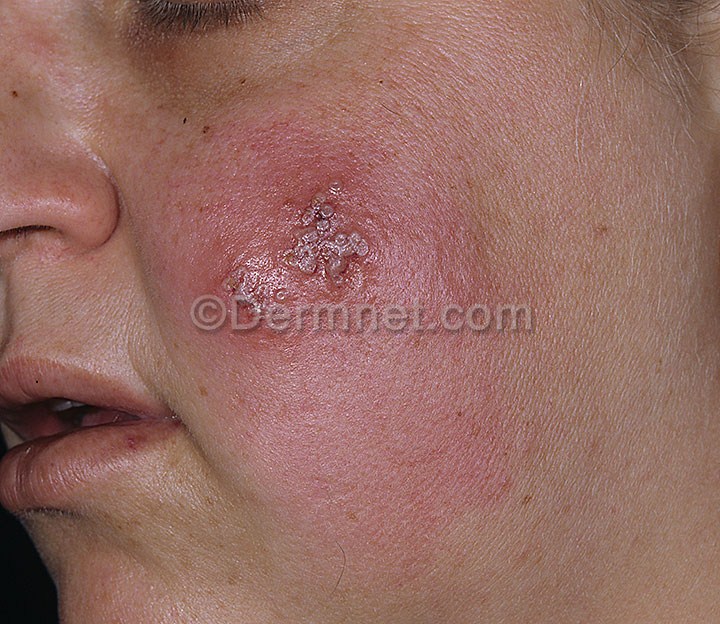
Disease: Warts Molluscum and other Viral Infections